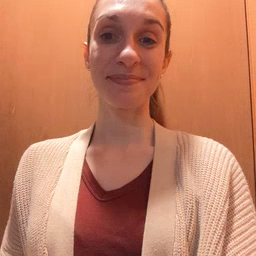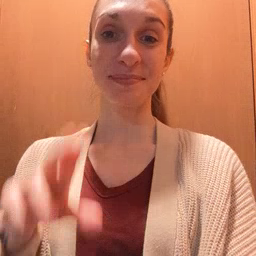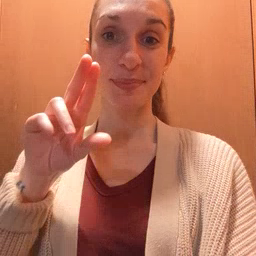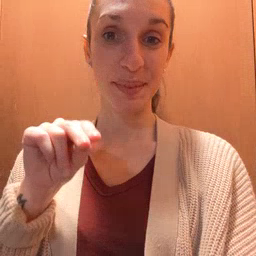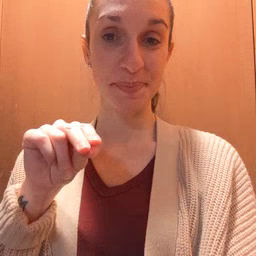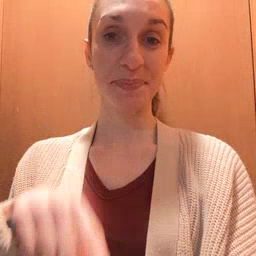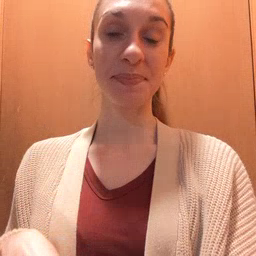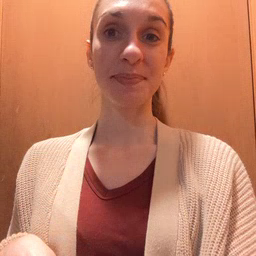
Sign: no